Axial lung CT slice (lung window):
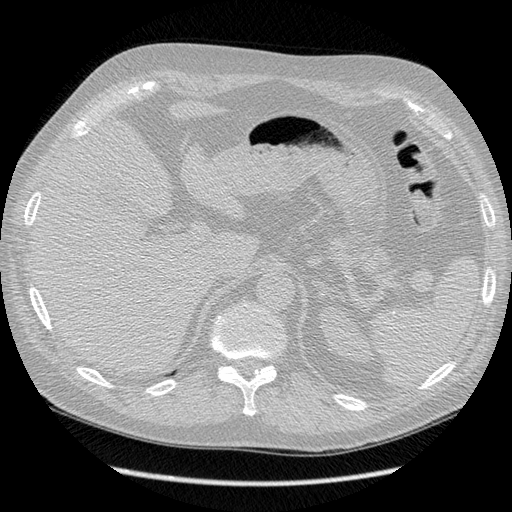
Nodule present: no